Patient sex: M
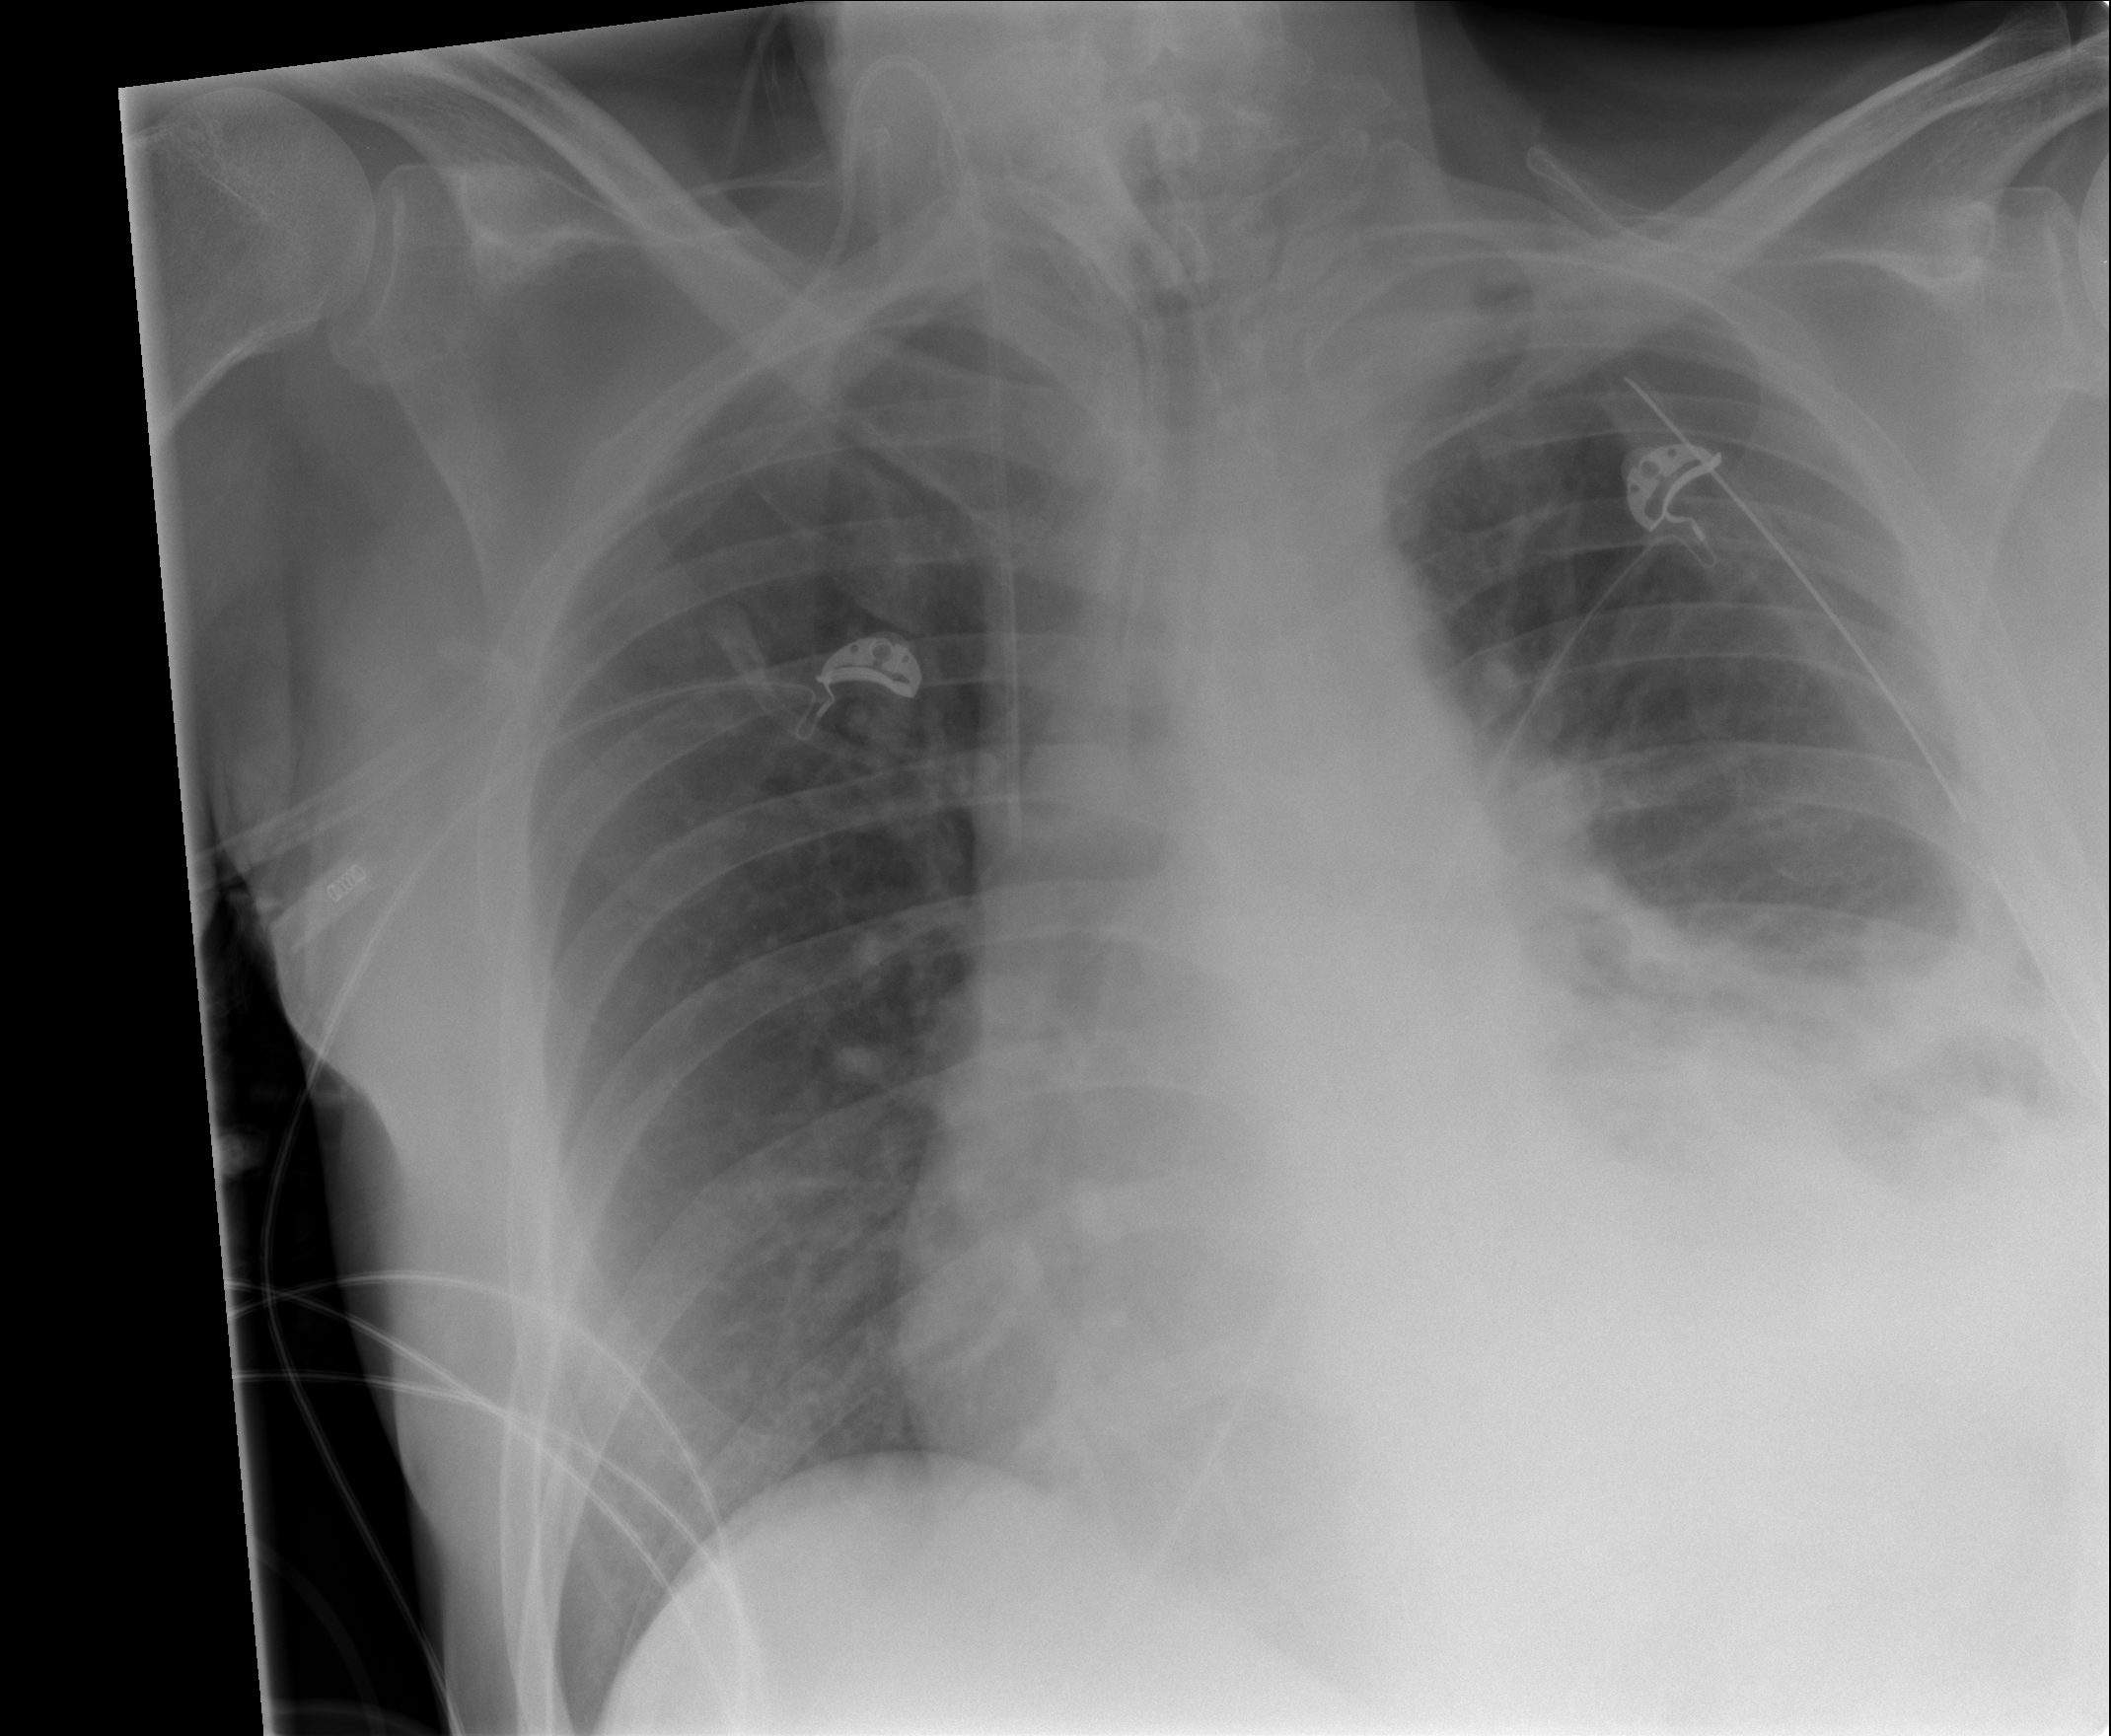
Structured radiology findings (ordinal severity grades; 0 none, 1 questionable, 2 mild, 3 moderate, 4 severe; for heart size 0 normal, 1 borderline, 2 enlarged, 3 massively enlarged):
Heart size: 2
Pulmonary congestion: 0
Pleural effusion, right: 0
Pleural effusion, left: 2
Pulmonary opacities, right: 0
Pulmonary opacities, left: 0
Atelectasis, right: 0
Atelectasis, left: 3